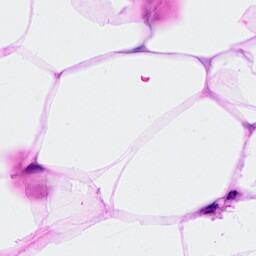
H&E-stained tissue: Breast